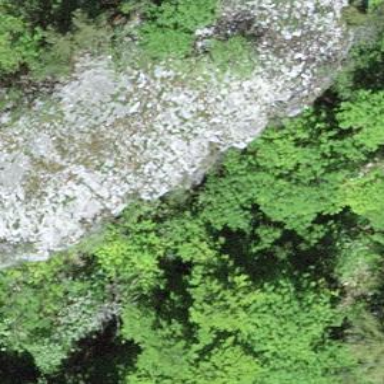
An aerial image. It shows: Natural cliff.